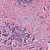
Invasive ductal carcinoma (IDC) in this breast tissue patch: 1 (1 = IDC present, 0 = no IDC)